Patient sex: F
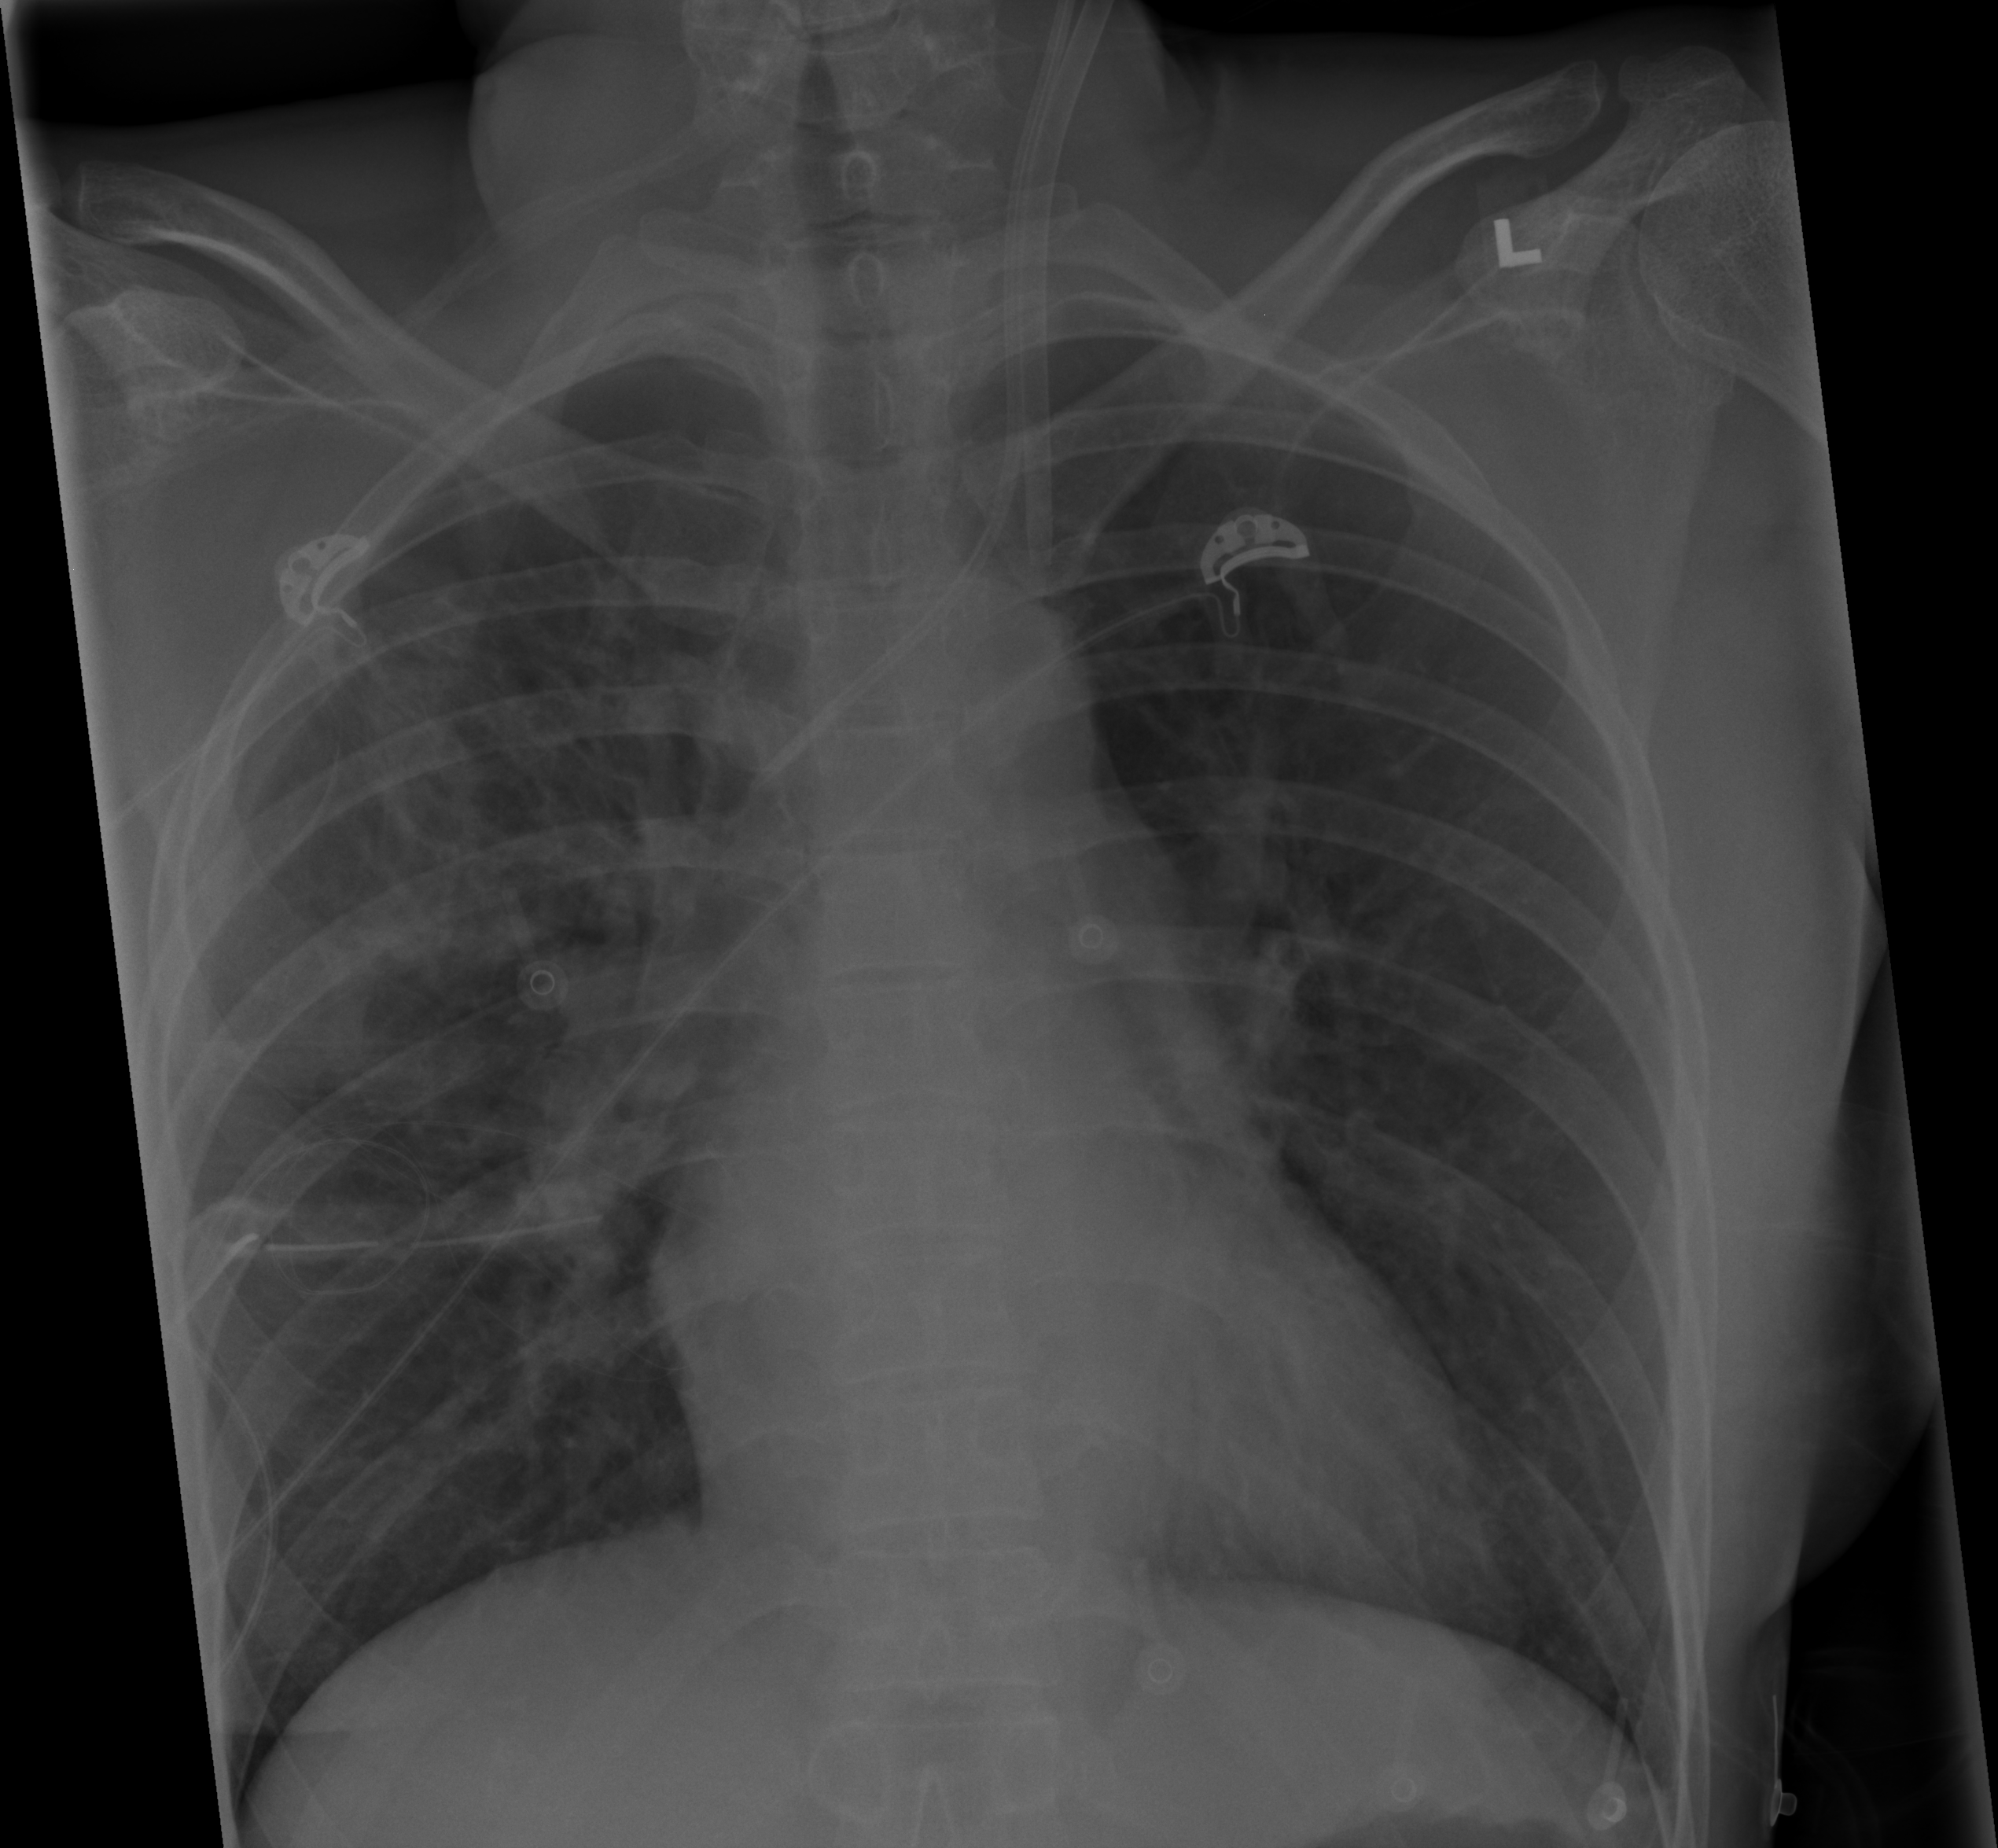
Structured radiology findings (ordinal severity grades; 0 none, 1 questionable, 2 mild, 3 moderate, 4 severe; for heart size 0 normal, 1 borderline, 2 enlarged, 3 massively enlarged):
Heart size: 0
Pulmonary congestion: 0
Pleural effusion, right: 0
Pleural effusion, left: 0
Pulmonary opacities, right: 0
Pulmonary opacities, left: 0
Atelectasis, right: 2
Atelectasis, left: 0